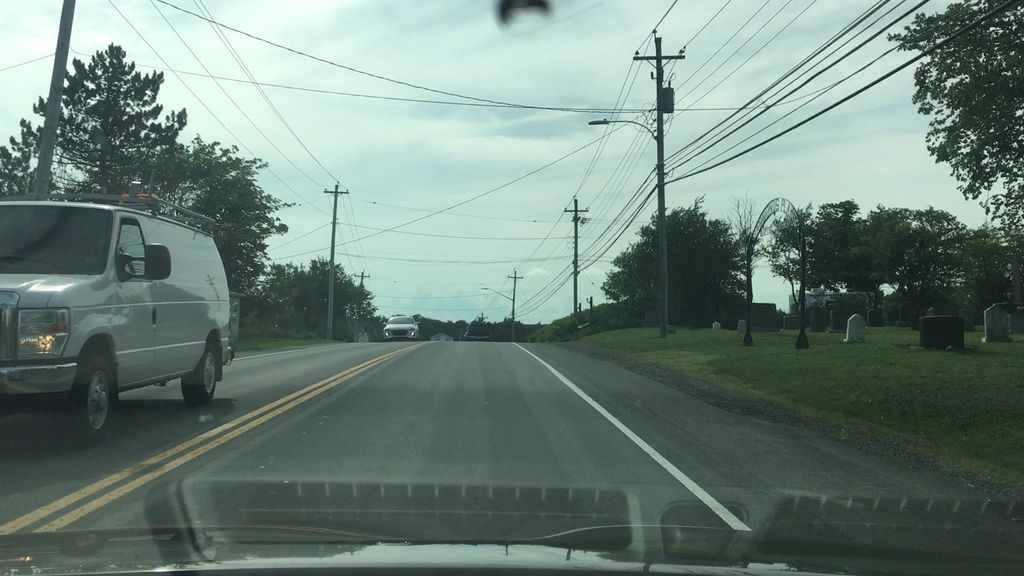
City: halifax